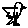
Label: bird